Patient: sex F, age 54
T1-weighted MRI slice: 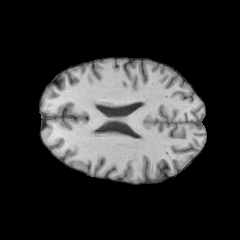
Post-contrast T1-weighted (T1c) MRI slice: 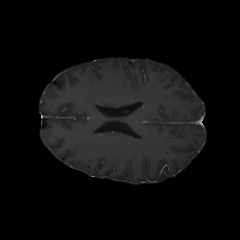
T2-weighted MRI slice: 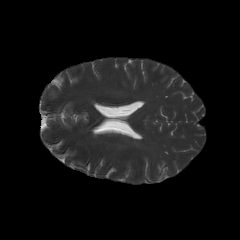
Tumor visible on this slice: no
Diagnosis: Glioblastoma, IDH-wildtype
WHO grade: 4